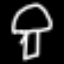
Label: mushroom